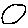
Label: circle